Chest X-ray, PA view. Patient: 41 years old, sex F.
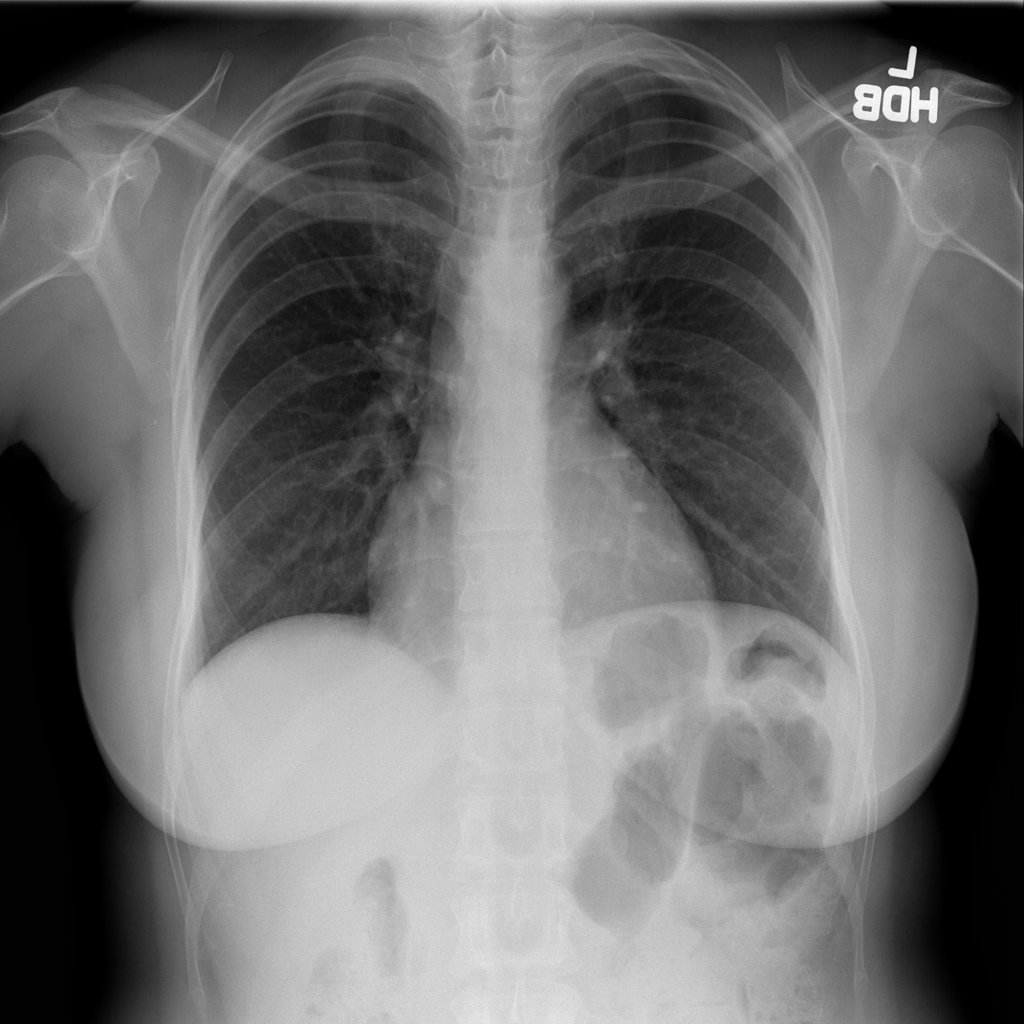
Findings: Cardiomegaly